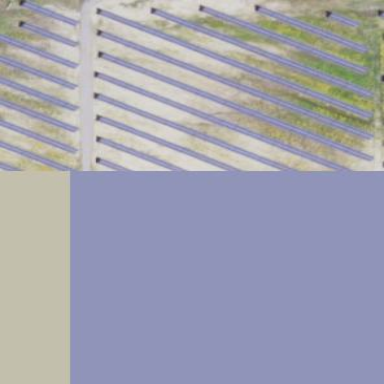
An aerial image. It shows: Solar power generator with photovoltaic panels.